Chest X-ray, PA view. Patient: 65 years old, sex M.
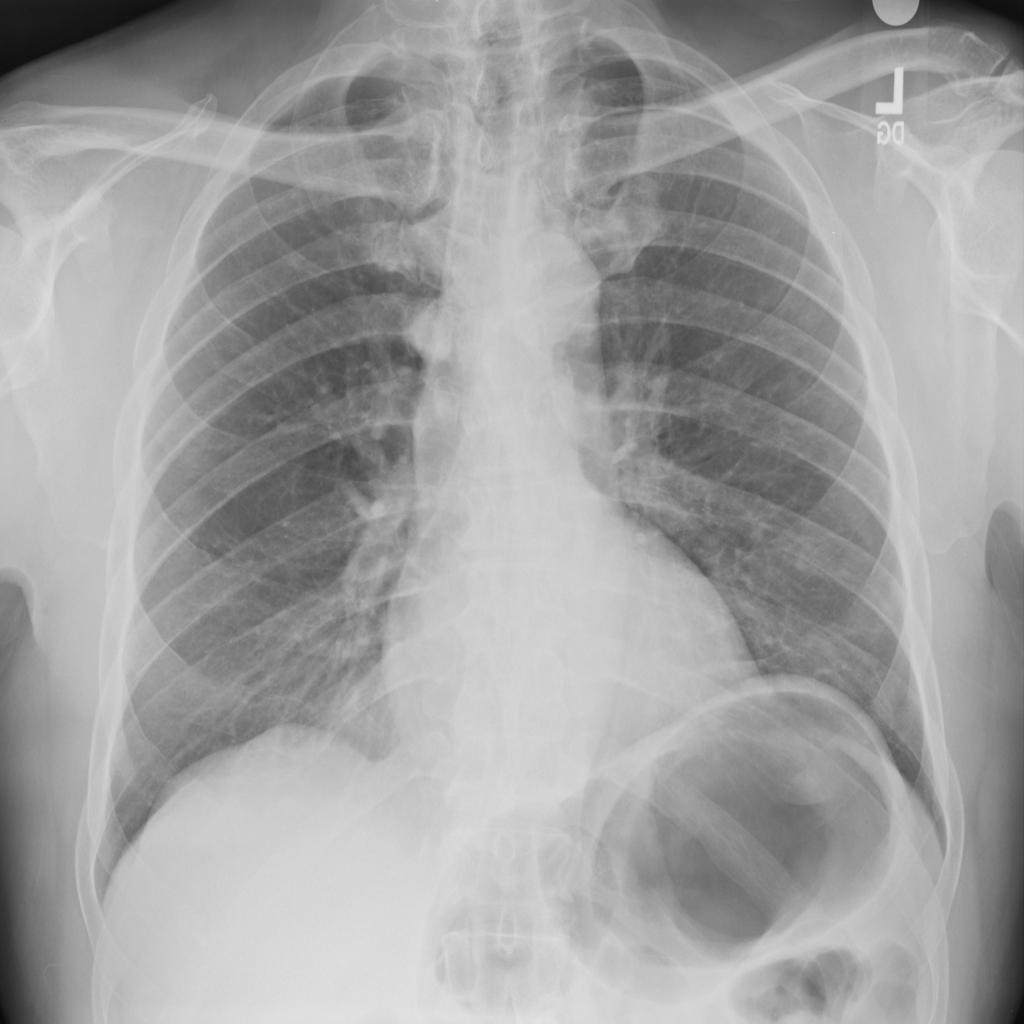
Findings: No Finding